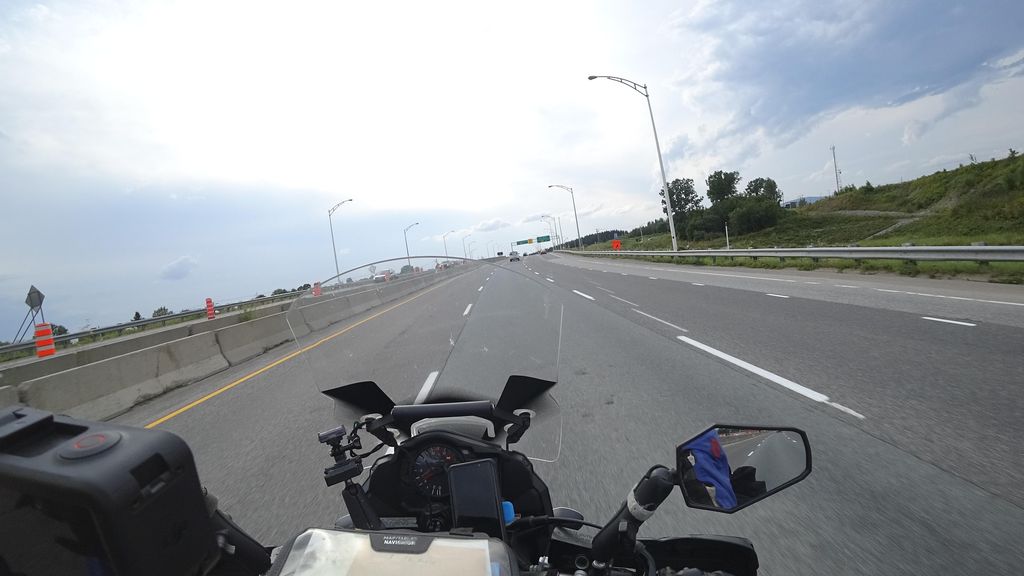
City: quebec_city